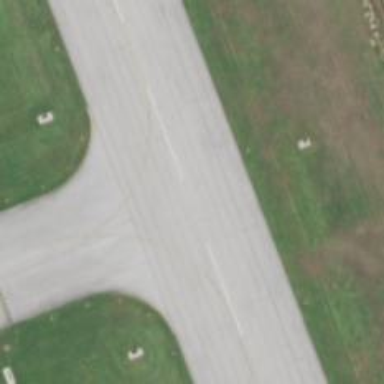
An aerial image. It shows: Image of taxiway at airport.